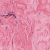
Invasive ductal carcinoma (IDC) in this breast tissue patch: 0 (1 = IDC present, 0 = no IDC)